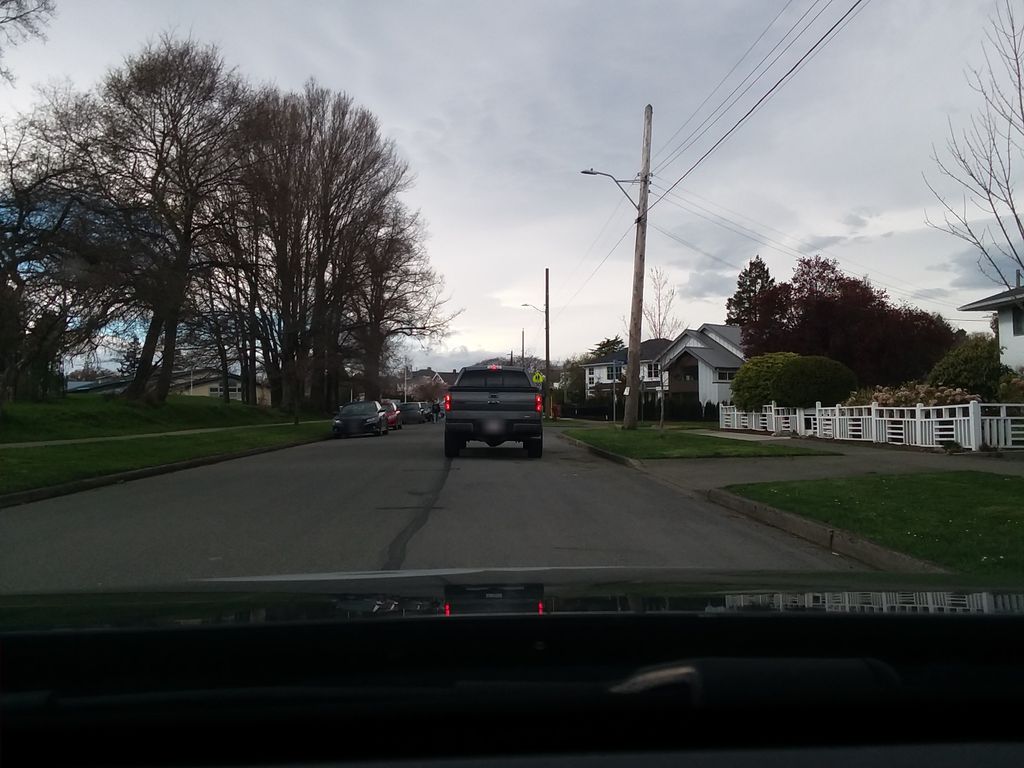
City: victoria